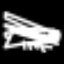
Label: bed